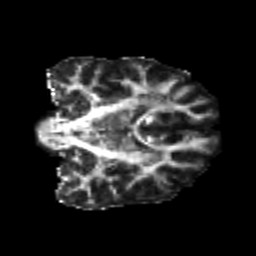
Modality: FA
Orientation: coronal
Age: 21
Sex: male
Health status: healthy
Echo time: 0.074 s